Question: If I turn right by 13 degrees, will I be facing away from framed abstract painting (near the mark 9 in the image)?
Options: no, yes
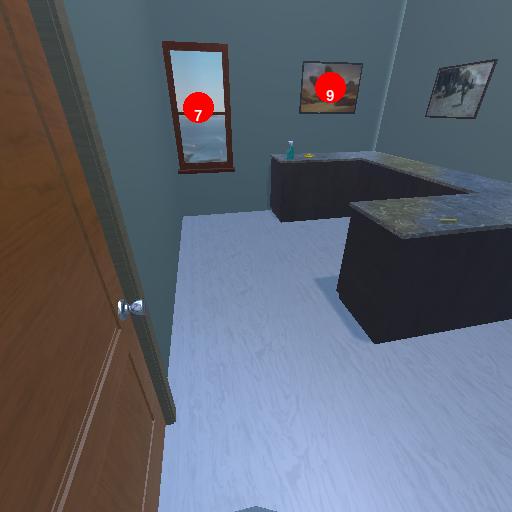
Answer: no